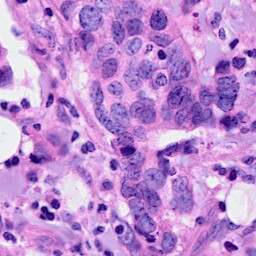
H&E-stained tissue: Breast